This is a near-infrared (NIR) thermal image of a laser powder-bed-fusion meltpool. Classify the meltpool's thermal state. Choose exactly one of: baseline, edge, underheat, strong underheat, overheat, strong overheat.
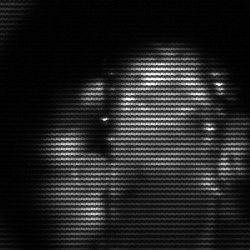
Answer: strong underheat